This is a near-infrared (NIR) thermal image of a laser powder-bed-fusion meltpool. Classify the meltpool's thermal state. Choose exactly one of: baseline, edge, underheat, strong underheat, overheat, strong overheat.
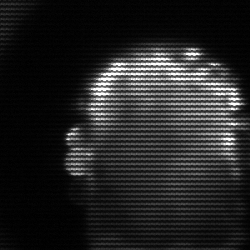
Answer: baseline